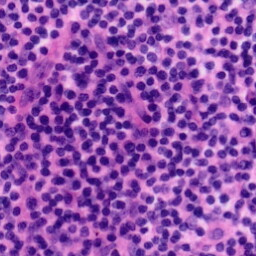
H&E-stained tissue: Tonsil